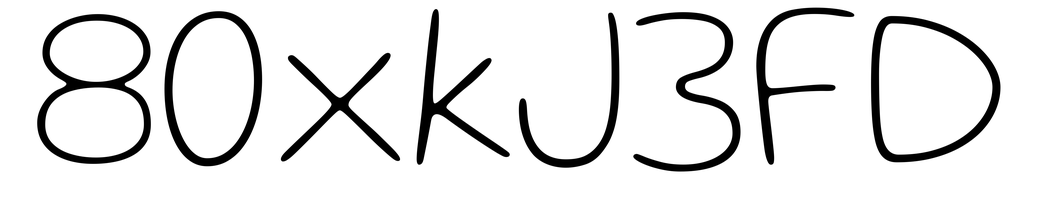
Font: Gluten_Thin